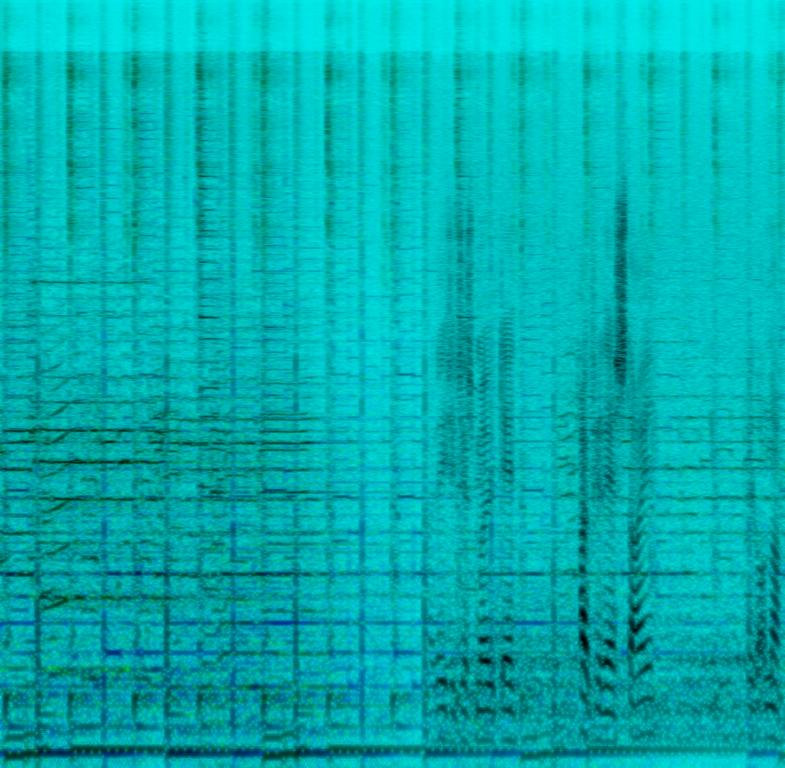
The low quality recording features a folk song playing in the background while the flat male vocalist is speaking. The song contains shimmering shakers, acoustic rhythm guitar, wooden percussion and harmonica melody. The song sounds happy, joyful and soulful.